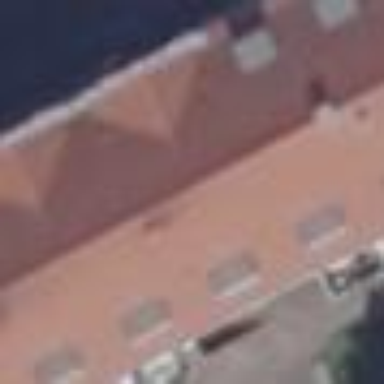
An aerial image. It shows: Gabled roofed apartments building with white color. The roof is made of roof tiles and oriented along direction.